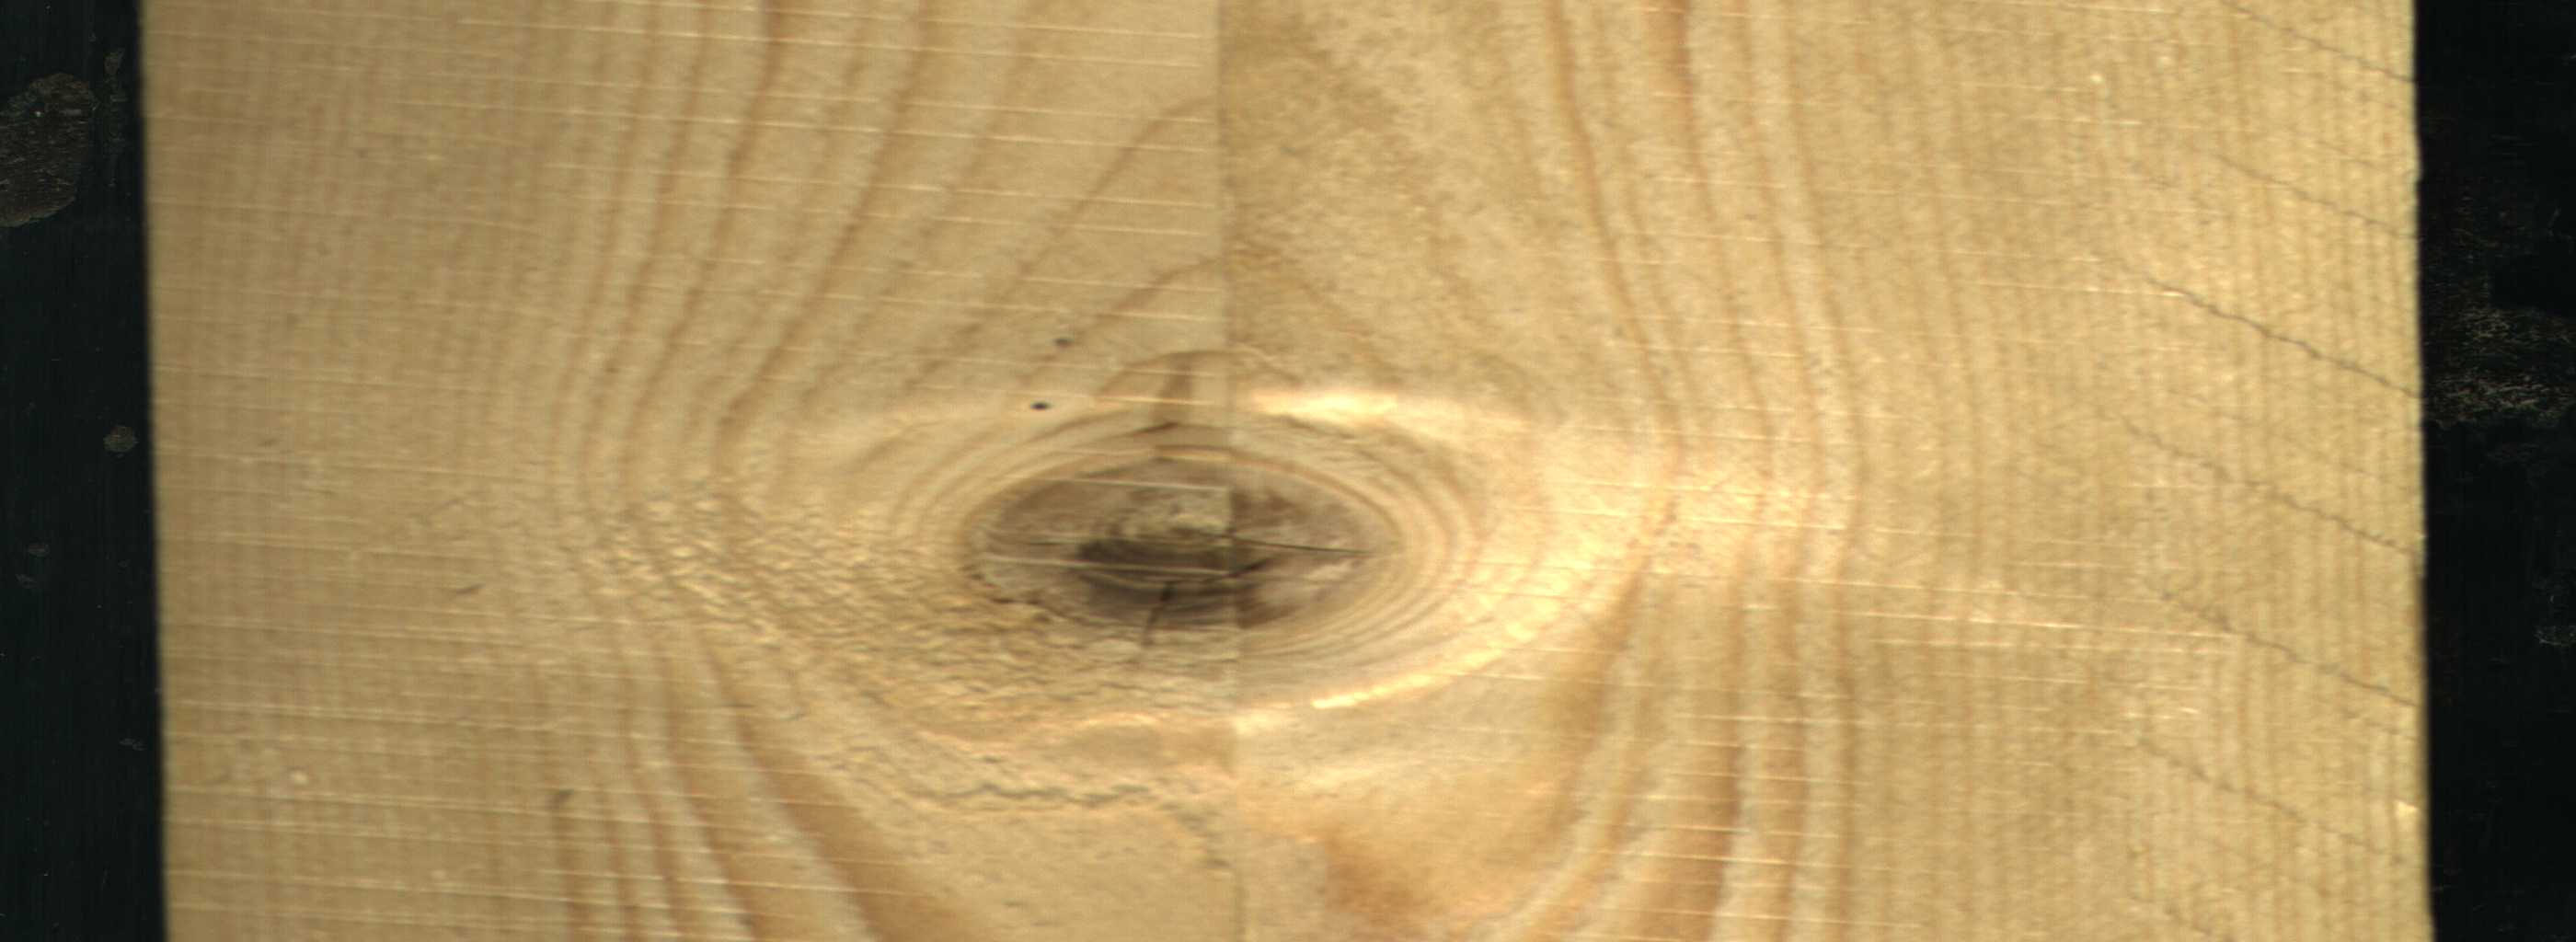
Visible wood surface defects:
Live_Knot